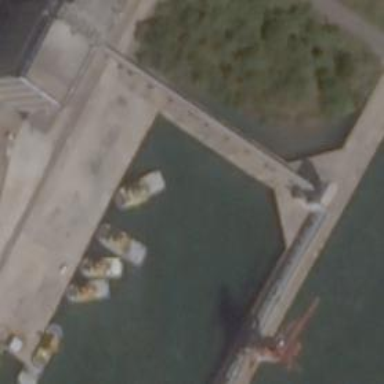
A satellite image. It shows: Dock located along the waterway.